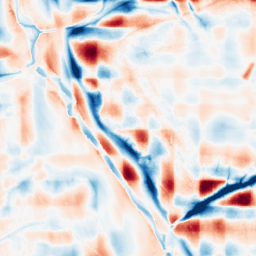
Category: wavelet
Decomposition family: wavelet_reverse_biorthogonal
Decomposition parameters: wavelet: rbio1.3
level: 5
Upsampling method: sinc_hamming
Upsampling parameters: scale: 2
kernel_size: 8
Upsampling scale: 2